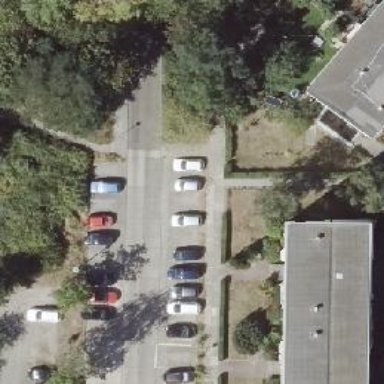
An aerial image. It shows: Concrete footway.